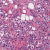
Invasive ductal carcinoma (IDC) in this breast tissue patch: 1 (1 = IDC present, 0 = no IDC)